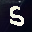
Label: 5